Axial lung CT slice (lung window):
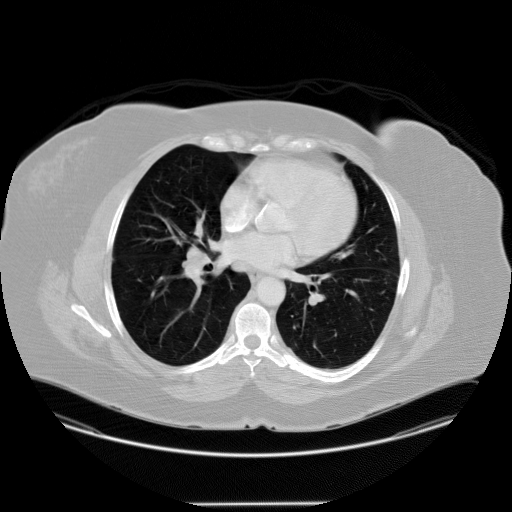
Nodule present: no